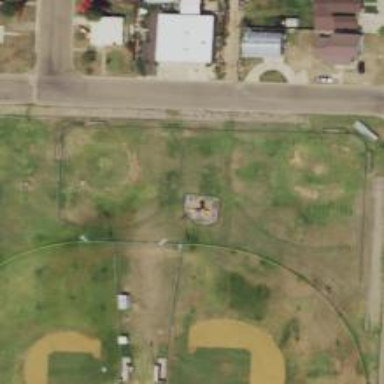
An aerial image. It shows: Baseball pitch for leisure land activities.